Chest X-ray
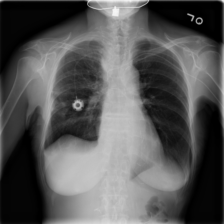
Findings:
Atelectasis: negative
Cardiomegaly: negative
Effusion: negative
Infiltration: negative
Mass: positive
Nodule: negative
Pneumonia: negative
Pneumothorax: negative
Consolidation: negative
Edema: negative
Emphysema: negative
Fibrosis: negative
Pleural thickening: negative
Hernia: negative